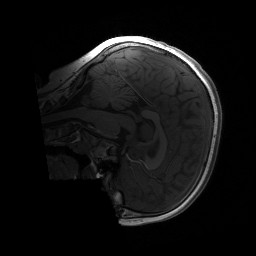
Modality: T1w
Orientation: sagittal
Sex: male
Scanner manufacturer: siemens
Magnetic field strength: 3 T
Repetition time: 1.9 s
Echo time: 0.00243 s